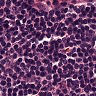
Metastatic tissue present: no